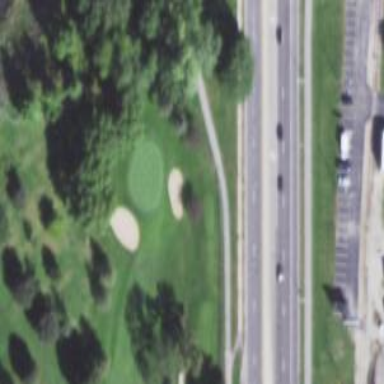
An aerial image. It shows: Golf hole on golf course.